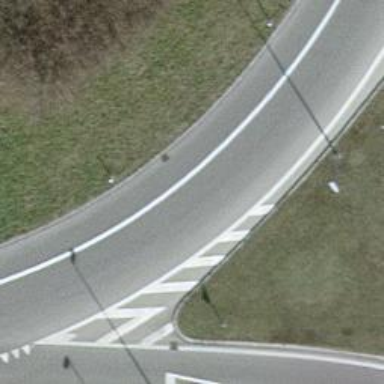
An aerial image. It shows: Asphalt motorway link.